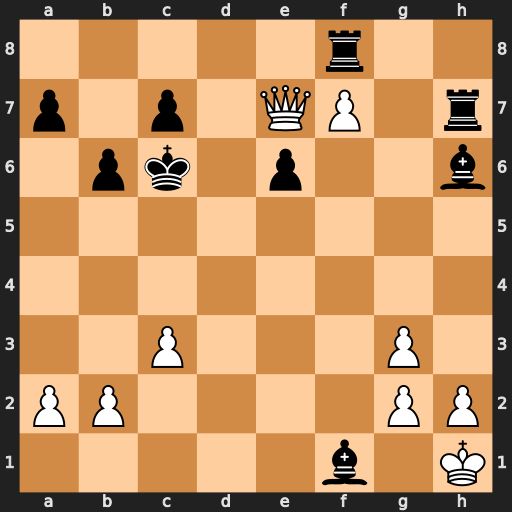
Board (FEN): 5r2/p1p1QP1r/1pk1p2b/8/8/2P3P1/PP4PP/5b1K
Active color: w
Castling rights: -
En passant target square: -
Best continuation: Qxe6+ Kb7 Qe4+